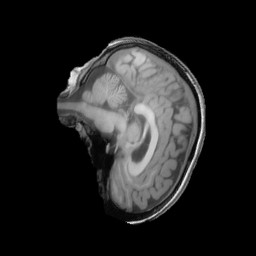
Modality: T1w
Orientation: sagittal
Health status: ill
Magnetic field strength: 3 T